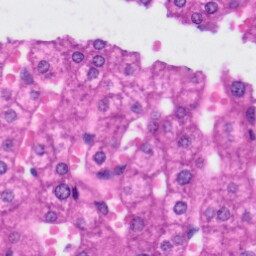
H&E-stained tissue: Liver